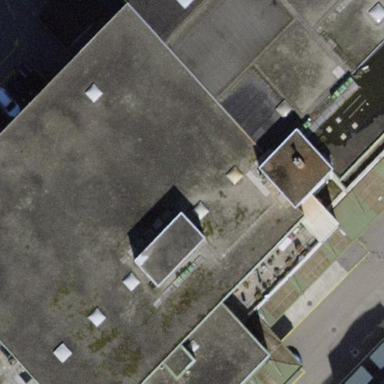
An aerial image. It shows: Industrial building.